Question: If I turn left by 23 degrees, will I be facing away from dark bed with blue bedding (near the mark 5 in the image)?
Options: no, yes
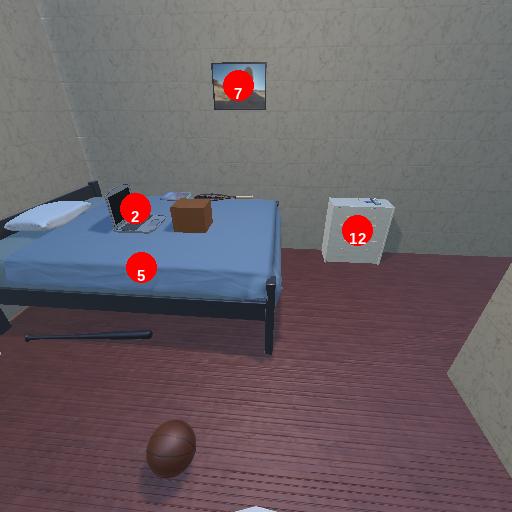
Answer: no